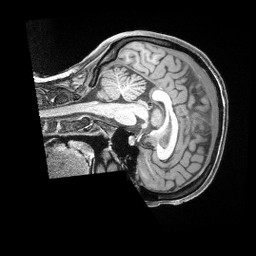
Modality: T1w
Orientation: sagittal
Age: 34
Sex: female
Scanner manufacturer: siemens
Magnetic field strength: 3 T
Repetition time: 2 s
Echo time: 0.00211 s